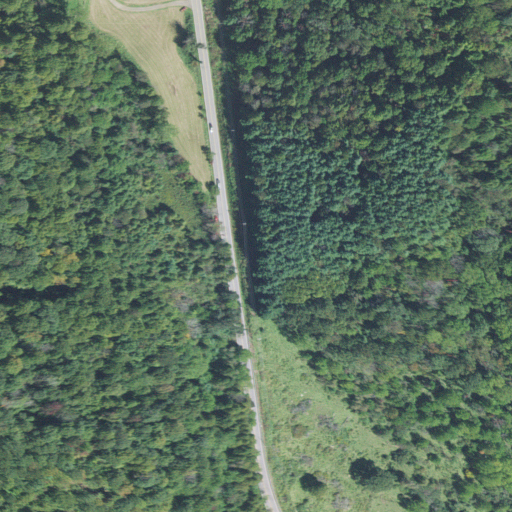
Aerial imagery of gap in North Carolina named Rush Fork Gap containing deciduous forest, pasture, open development, evergreen forest, and mixed forest